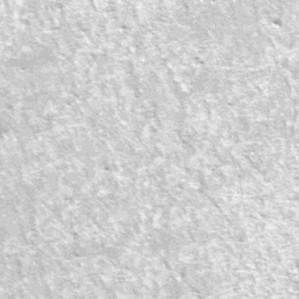
Label: frost